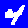
Digit: 4